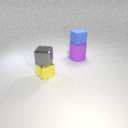
small gray metal cube above small yellow metal cube